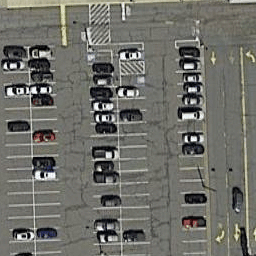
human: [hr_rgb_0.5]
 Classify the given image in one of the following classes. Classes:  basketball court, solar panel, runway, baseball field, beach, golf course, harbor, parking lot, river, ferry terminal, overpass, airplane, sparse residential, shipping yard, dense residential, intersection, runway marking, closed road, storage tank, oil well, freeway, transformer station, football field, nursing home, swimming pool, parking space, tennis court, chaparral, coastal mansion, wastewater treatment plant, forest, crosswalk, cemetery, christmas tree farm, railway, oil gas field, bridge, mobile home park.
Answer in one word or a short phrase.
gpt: parking lot